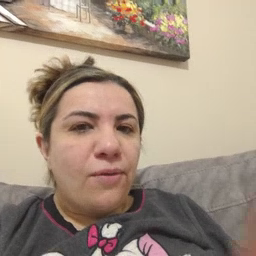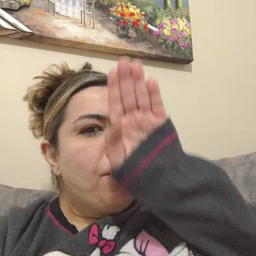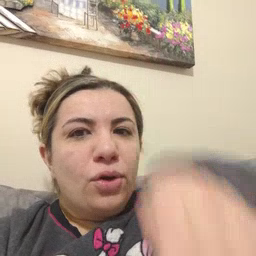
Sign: elephant